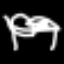
Label: bed